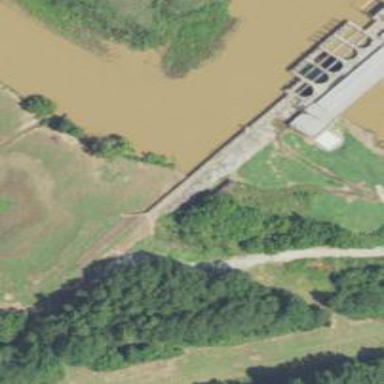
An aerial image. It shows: Dam across waterway.